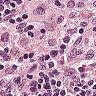
Metastatic tissue present: no